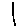
Label: line